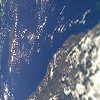
Label: water